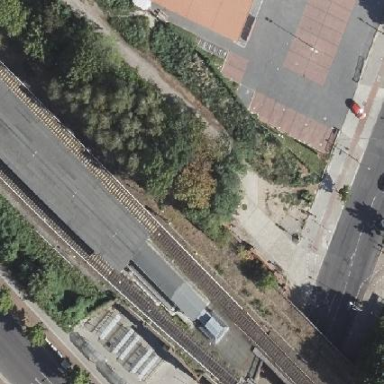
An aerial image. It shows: Train station building.